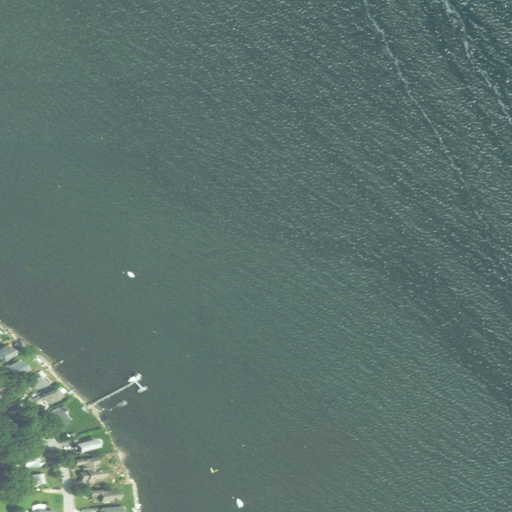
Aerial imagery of bench in Rhode Island named Wild Goose Ledge containing open water, medium intensity development, high intensity development, low intensity development, and open development